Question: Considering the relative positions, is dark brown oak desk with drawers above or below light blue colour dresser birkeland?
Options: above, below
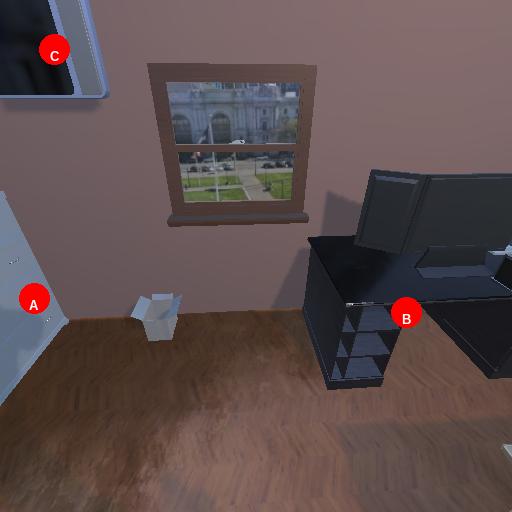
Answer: above